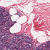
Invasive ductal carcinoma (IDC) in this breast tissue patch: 0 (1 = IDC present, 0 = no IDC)